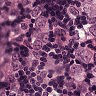
Metastatic tissue present: yes